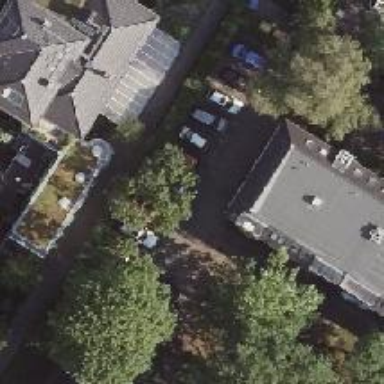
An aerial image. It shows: Terrace building.